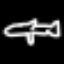
Label: airplane